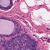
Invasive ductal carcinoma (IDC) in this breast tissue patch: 0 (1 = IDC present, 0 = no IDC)